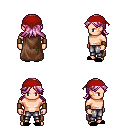
a pixel art fantasy rpg character, male body template, human, light skin, brown cape, metal pants, pink loose hair, red bandana, leather bracers, black slippers, four views (front, back, left, right), 2x2 character sprite sheet, small pixel art, hard edges, no anti-aliasing